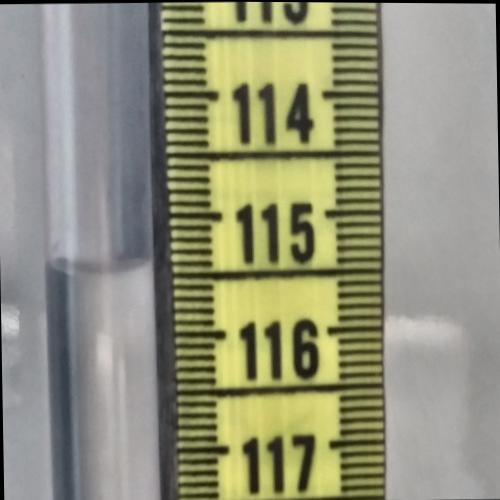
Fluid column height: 115.4 cm